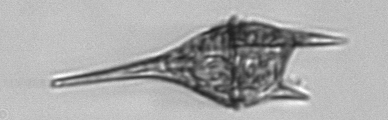
Label: Tripos_lineatus